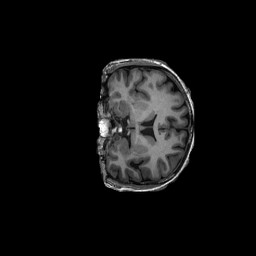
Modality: T1w
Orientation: coronal
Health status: ill
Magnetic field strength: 3 T